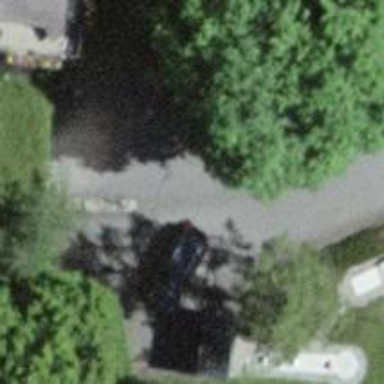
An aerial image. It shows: Parking entrance.